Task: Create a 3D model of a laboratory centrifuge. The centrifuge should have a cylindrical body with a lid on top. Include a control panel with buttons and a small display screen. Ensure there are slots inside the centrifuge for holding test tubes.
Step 534:
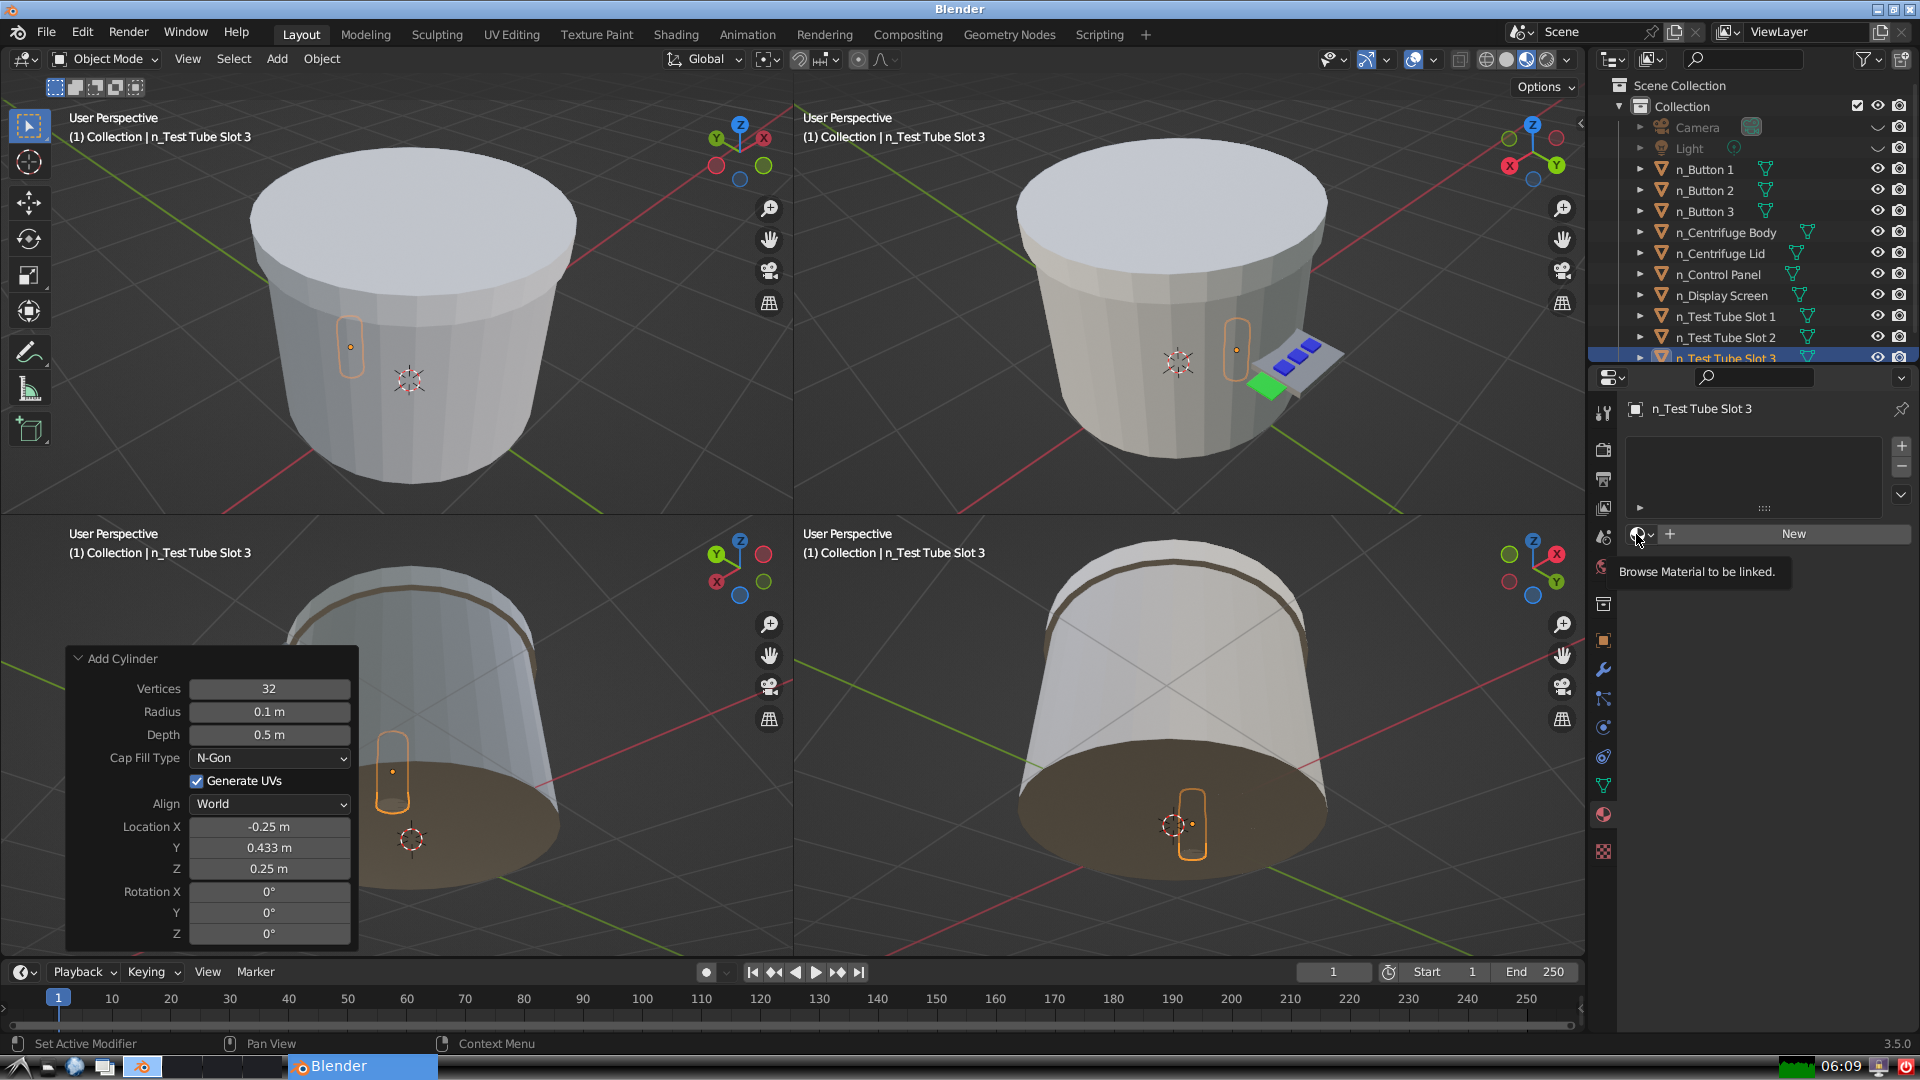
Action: click: no